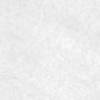
Label: no_change